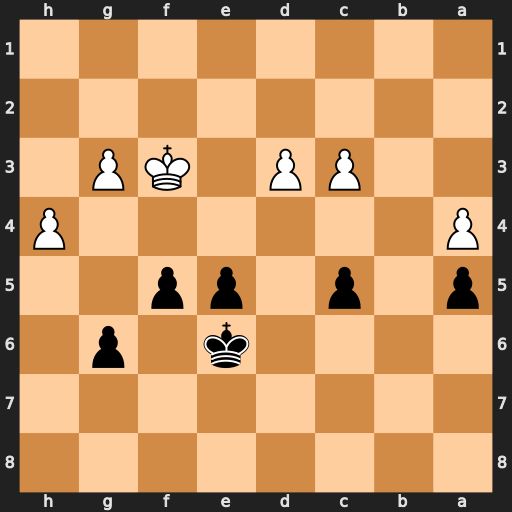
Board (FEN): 8/8/4k1p1/p1p1pp2/P6P/2PP1KP1/8/8
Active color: b
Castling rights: -
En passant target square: -
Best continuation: Kd5 Ke3 c4